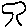
Label: tree